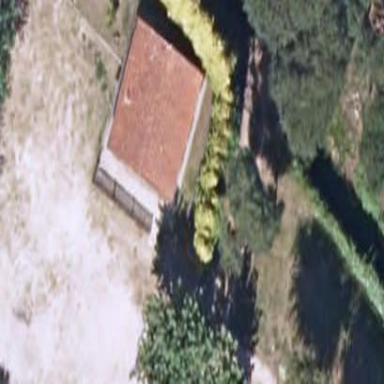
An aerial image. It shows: Simple house.